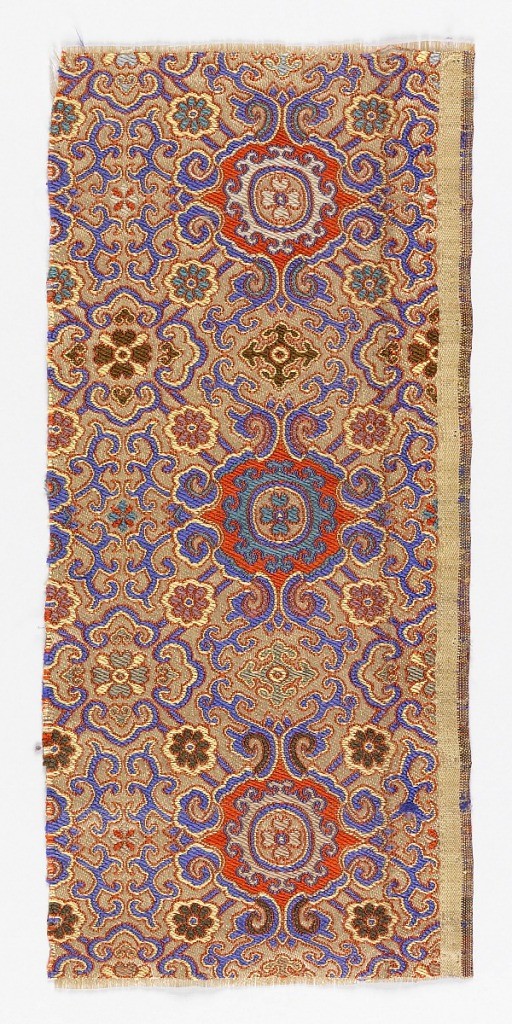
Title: Fragment
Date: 19th century
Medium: silk Technique: plain compound satin
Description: Latticework and arabesques in red, blue and brown on a light tan ground.